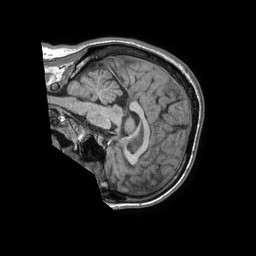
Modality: T1w
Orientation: sagittal
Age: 51
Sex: female
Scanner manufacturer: philips
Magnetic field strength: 1.5 T
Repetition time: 0.007648 s
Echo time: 0.003498 s